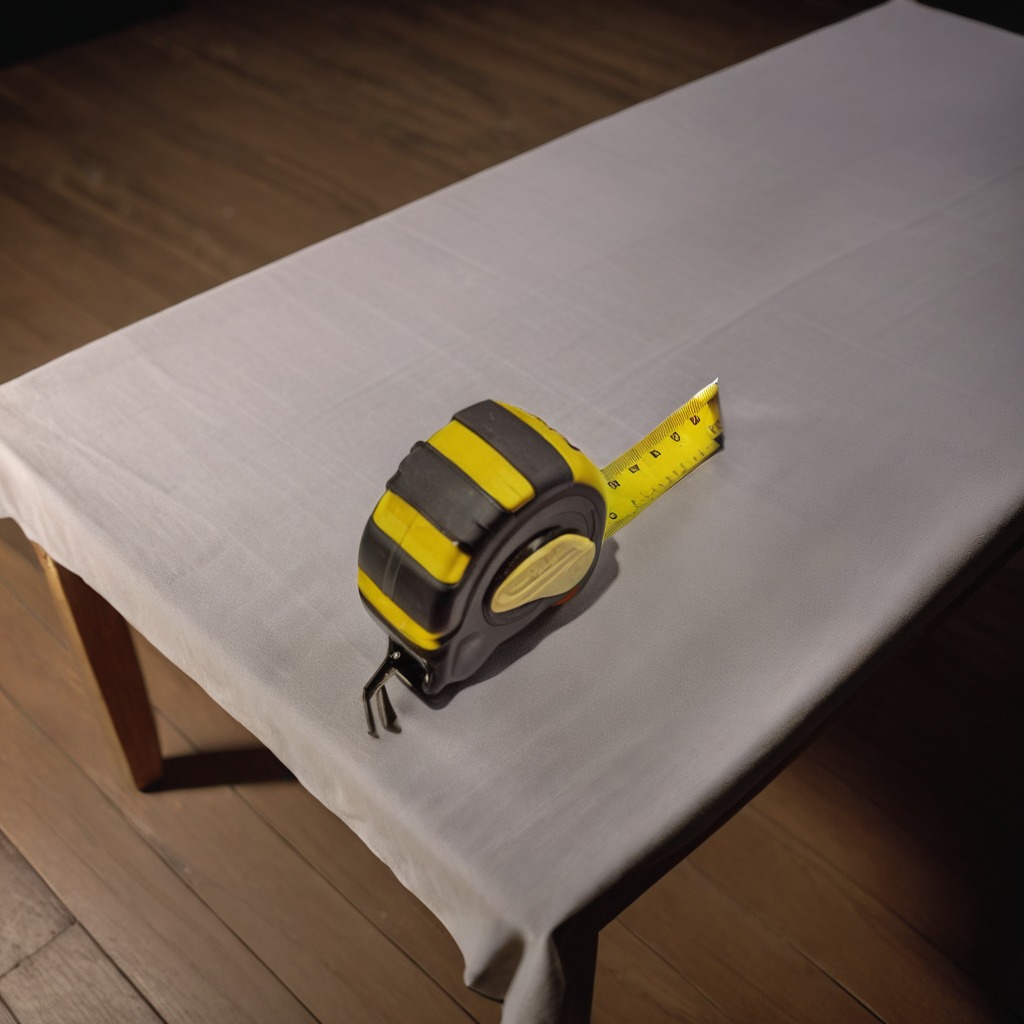
A measuring tape is lying on the wooden table.